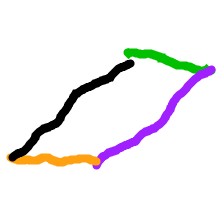
Shape: parallelogram